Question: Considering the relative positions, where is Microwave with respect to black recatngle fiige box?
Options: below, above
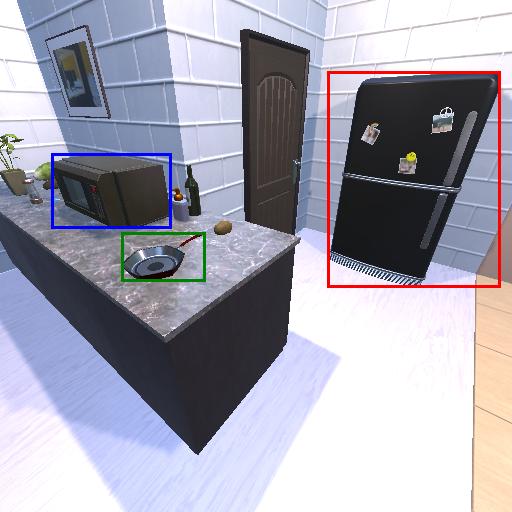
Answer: below